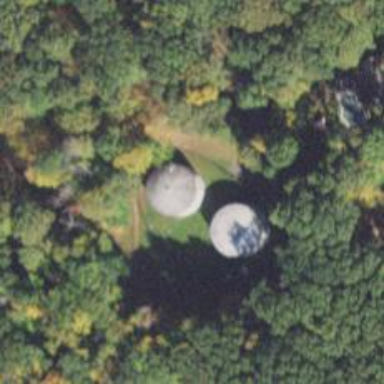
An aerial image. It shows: Water tower that is man-made.